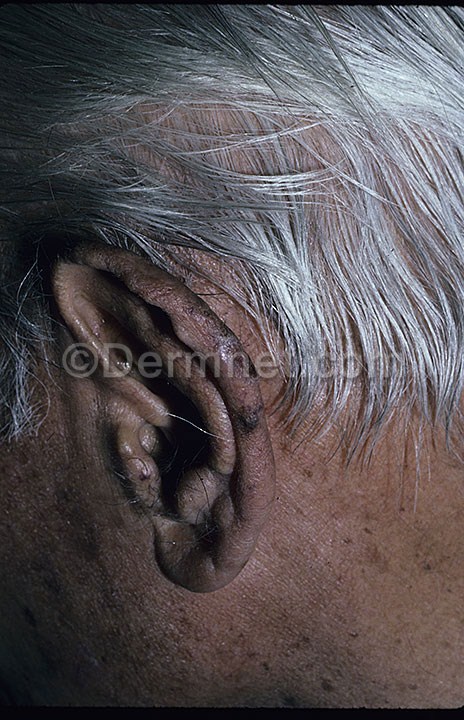
Disease: Seborrheic Keratoses and other Benign Tumors